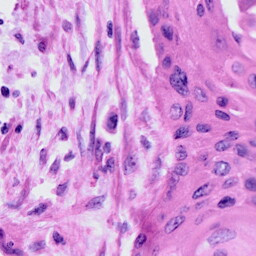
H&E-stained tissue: Cervix